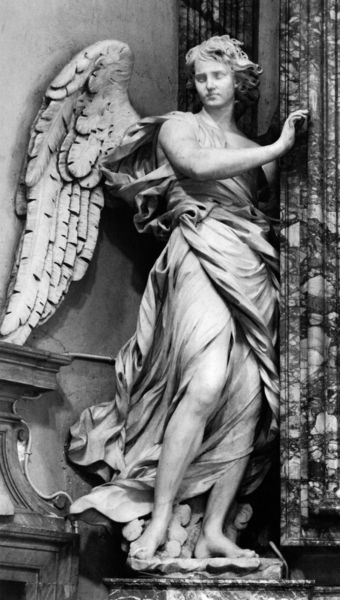
Titel: linker Engel des linken Querhausaltares (S. Maria del Popolo)
Künstler: Giovanni Antonio Mari
Institution: Rom, S. Maria del Popolo
Schlagwörter: flügel, hand, nackt, umhang, grau, marmor, säule, weiss, blick, tuch, arm, barock, falten, federn, halten, mensch, sockel, stehen, stein, wind, einsam, kirche, figur, gewand, haare, locken, renaissance, schulter, engel, skulptur, statue, beine, lächeln, bein, füße, wehen, faltenwurf, plastik, podest, foto, barfuss, schwarzweiß, grab, wächter, wachen, grabmal, statur, bausch, engek